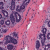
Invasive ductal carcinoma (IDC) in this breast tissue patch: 0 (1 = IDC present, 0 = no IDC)